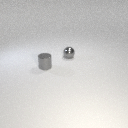
small gray metal sphere behind small gray metal cylinder